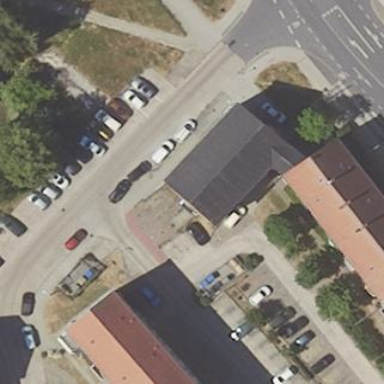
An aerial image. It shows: Parking lane.